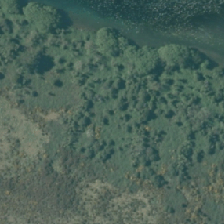
Land cover: low_producing_grassland